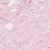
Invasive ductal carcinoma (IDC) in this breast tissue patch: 0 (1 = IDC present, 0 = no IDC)